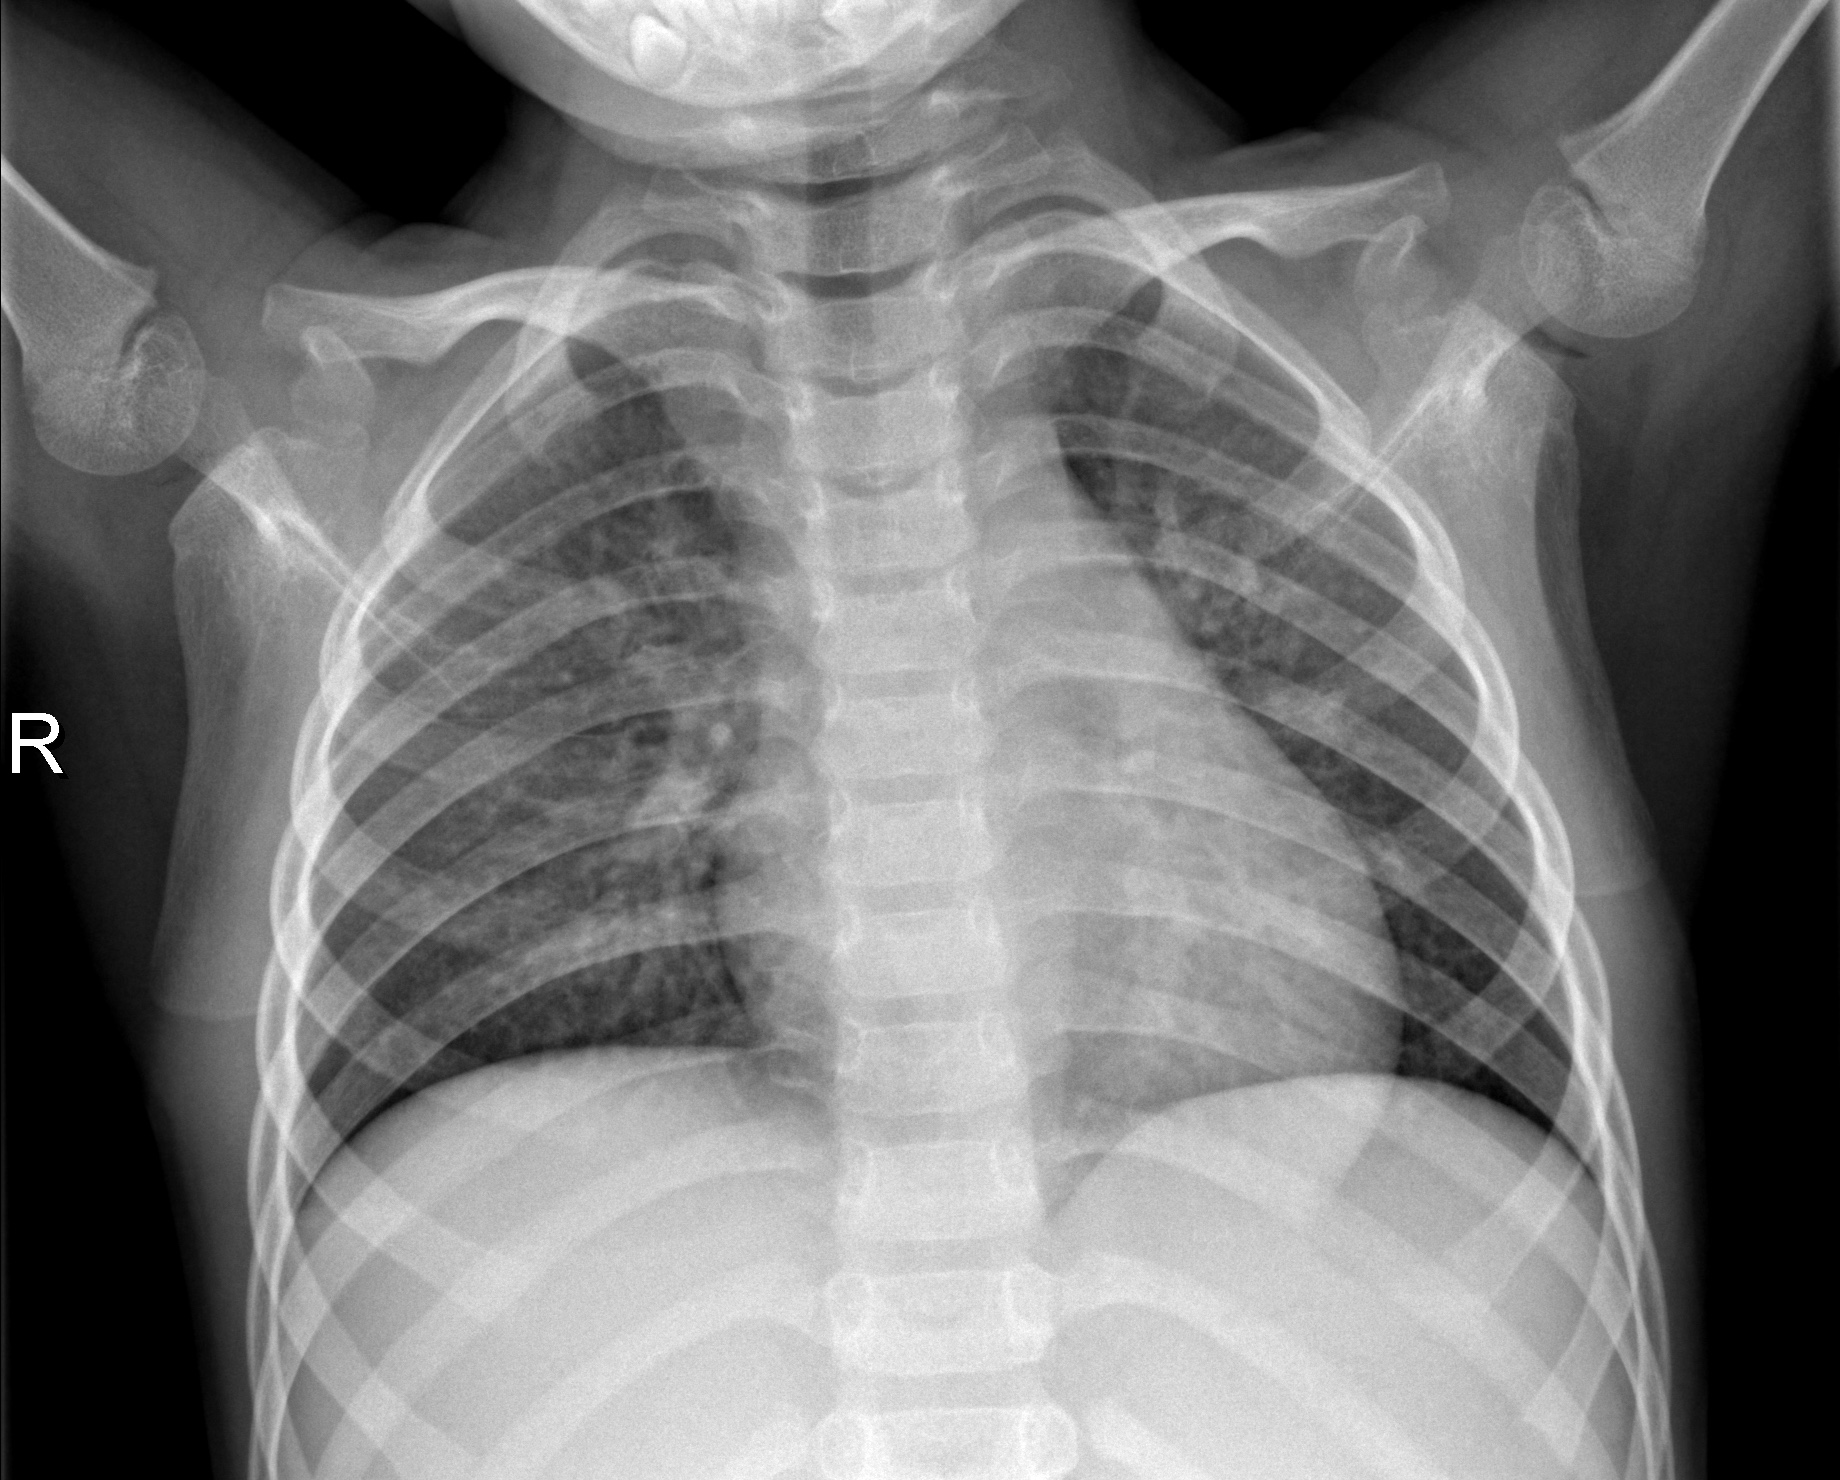
Diagnosis: NORMAL